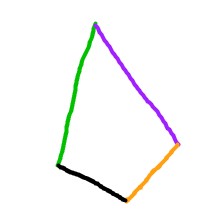
Shape: kite